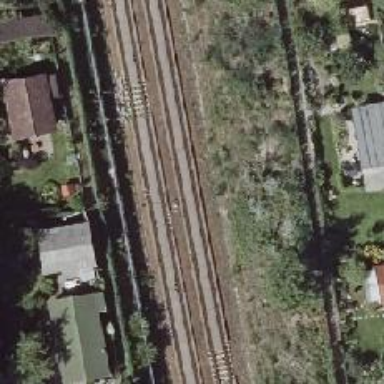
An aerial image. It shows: Railway signal.